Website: walmart
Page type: added-to-cart
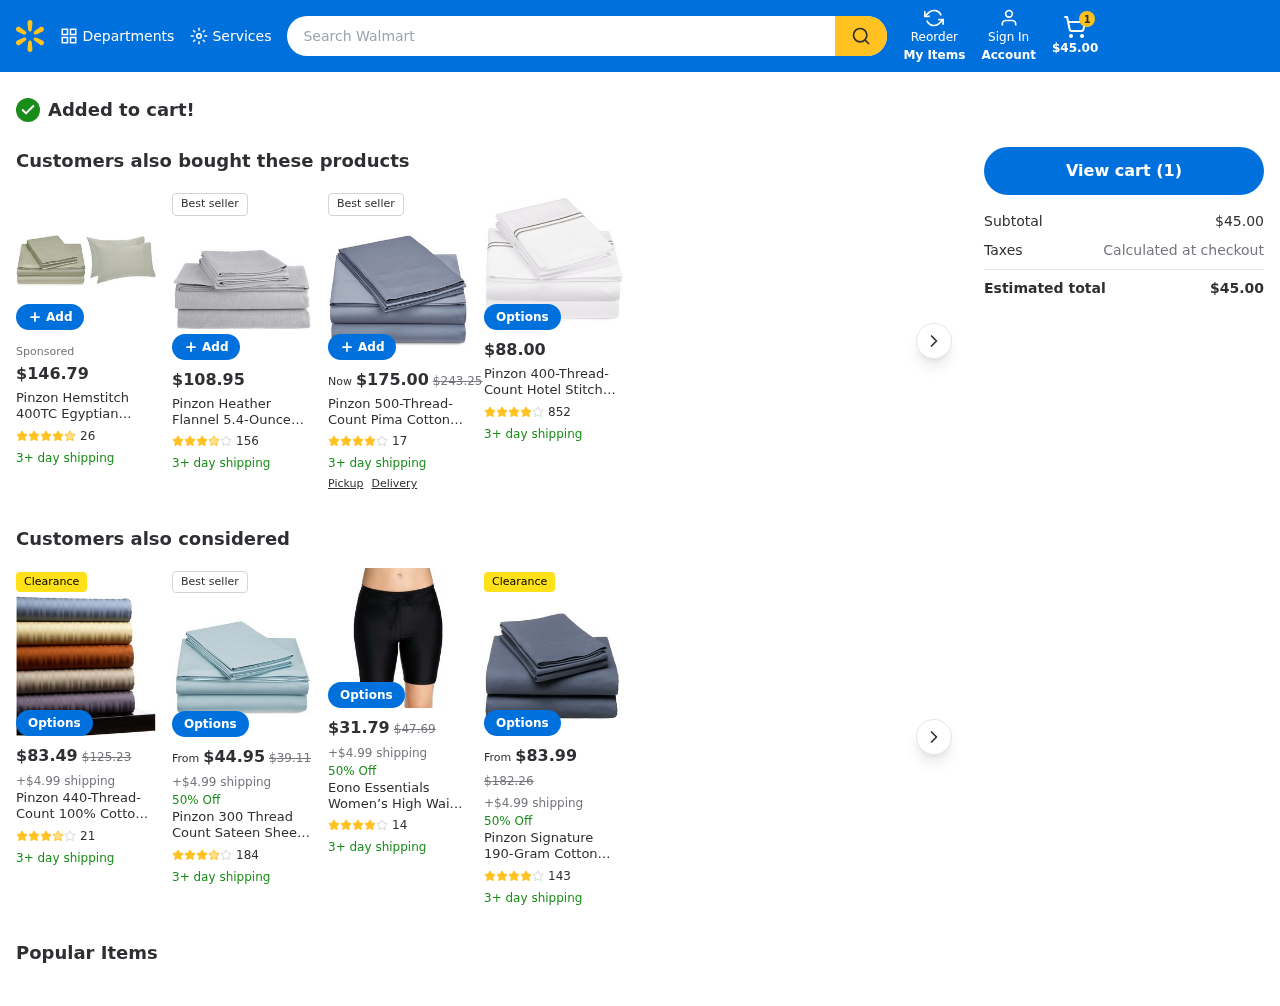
Product elements: key: PRODUCT2_NAME
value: Pinzon Hemstitch 400TC Egyptian Cotton Sateen Sheet Set, King, with Set of 2 King Pillowcases, Sage
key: PRODUCT2_NUM_RATINGS
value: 26
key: PRODUCT2_PRICE
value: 146.79
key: PRODUCT2_RATING
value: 4.6
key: PRODUCT3_NAME
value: Pinzon Heather Flannel 5.4-Ounce Sheet Set, King, Dark Grey Heather
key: PRODUCT3_NUM_RATINGS
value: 156
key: PRODUCT3_PRICE
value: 108.95
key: PRODUCT3_RATING
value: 3.6
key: PRODUCT4_NAME
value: Pinzon 500-Thread-Count Pima Cotton Sateen Bed Sheet Set
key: PRODUCT4_NUM_RATINGS
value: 17
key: PRODUCT4_PRICE
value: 175
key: PRODUCT4_RATING
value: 4.3
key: PRODUCT5_NAME
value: Pinzon 400-Thread-Count Hotel Stitch Sheet Set - King, Silver Grey Stripes
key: PRODUCT5_NUM_RATINGS
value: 852
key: PRODUCT5_PRICE
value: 88
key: PRODUCT5_RATING
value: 4.3
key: PRODUCT6_NAME
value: Pinzon 440-Thread-Count 100% Cotton Damask Stripe King Sheet Set, Federal Blue
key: PRODUCT6_NUM_RATINGS
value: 21
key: PRODUCT6_PRICE
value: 83.49
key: PRODUCT6_RATING
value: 3.5
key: PRODUCT7_NAME
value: Pinzon 300 Thread Count Sateen Sheet Set
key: PRODUCT7_NUM_RATINGS
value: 184
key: PRODUCT7_PRICE
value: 44.95
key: PRODUCT7_RATING
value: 3.5
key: PRODUCT8_NAME
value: Eono Essentials Women’s High Waist Long Swimsuit Board Shorts/Beach Bottoms
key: PRODUCT8_NUM_RATINGS
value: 14
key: PRODUCT8_PRICE
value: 31.79
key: PRODUCT8_RATING
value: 4.2
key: PRODUCT9_NAME
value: Pinzon Signature 190-Gram Cotton Velvet Flannel Queen Sheet Set, Nightshadow Blue
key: PRODUCT9_NUM_RATINGS
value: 143
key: PRODUCT9_PRICE
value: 83.99
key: PRODUCT9_RATING
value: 4.4
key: PRODUCT4_ORIGINAL_PRICE
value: $243.25
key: PRODUCT6_ORIGINAL_PRICE
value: $125.23
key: PRODUCT7_ORIGINAL_PRICE
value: $39.11
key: PRODUCT8_ORIGINAL_PRICE
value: $47.69
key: PRODUCT9_ORIGINAL_PRICE
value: $182.26
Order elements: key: ORDER_NUM_ITEMS
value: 1
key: ORDER_SUBTOTAL
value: $45.00
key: ORDER_TOTAL
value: $45.00
Search elements: key: HEADER_SEARCH
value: Search Walmart